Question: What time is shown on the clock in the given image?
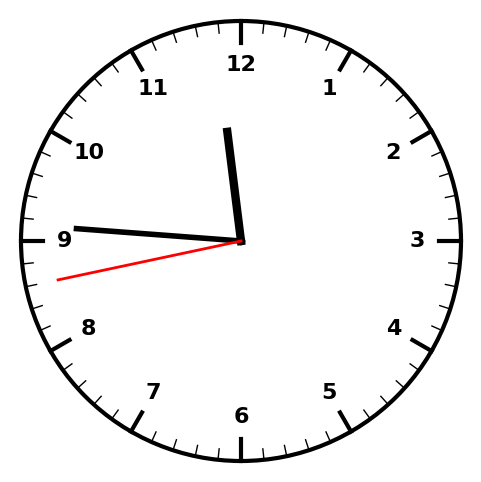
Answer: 11:45:43